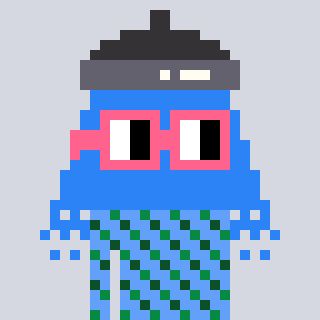
a pixel art character with square pink glasses, a shower-shaped head and a blue-colored body on a cool background